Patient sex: M
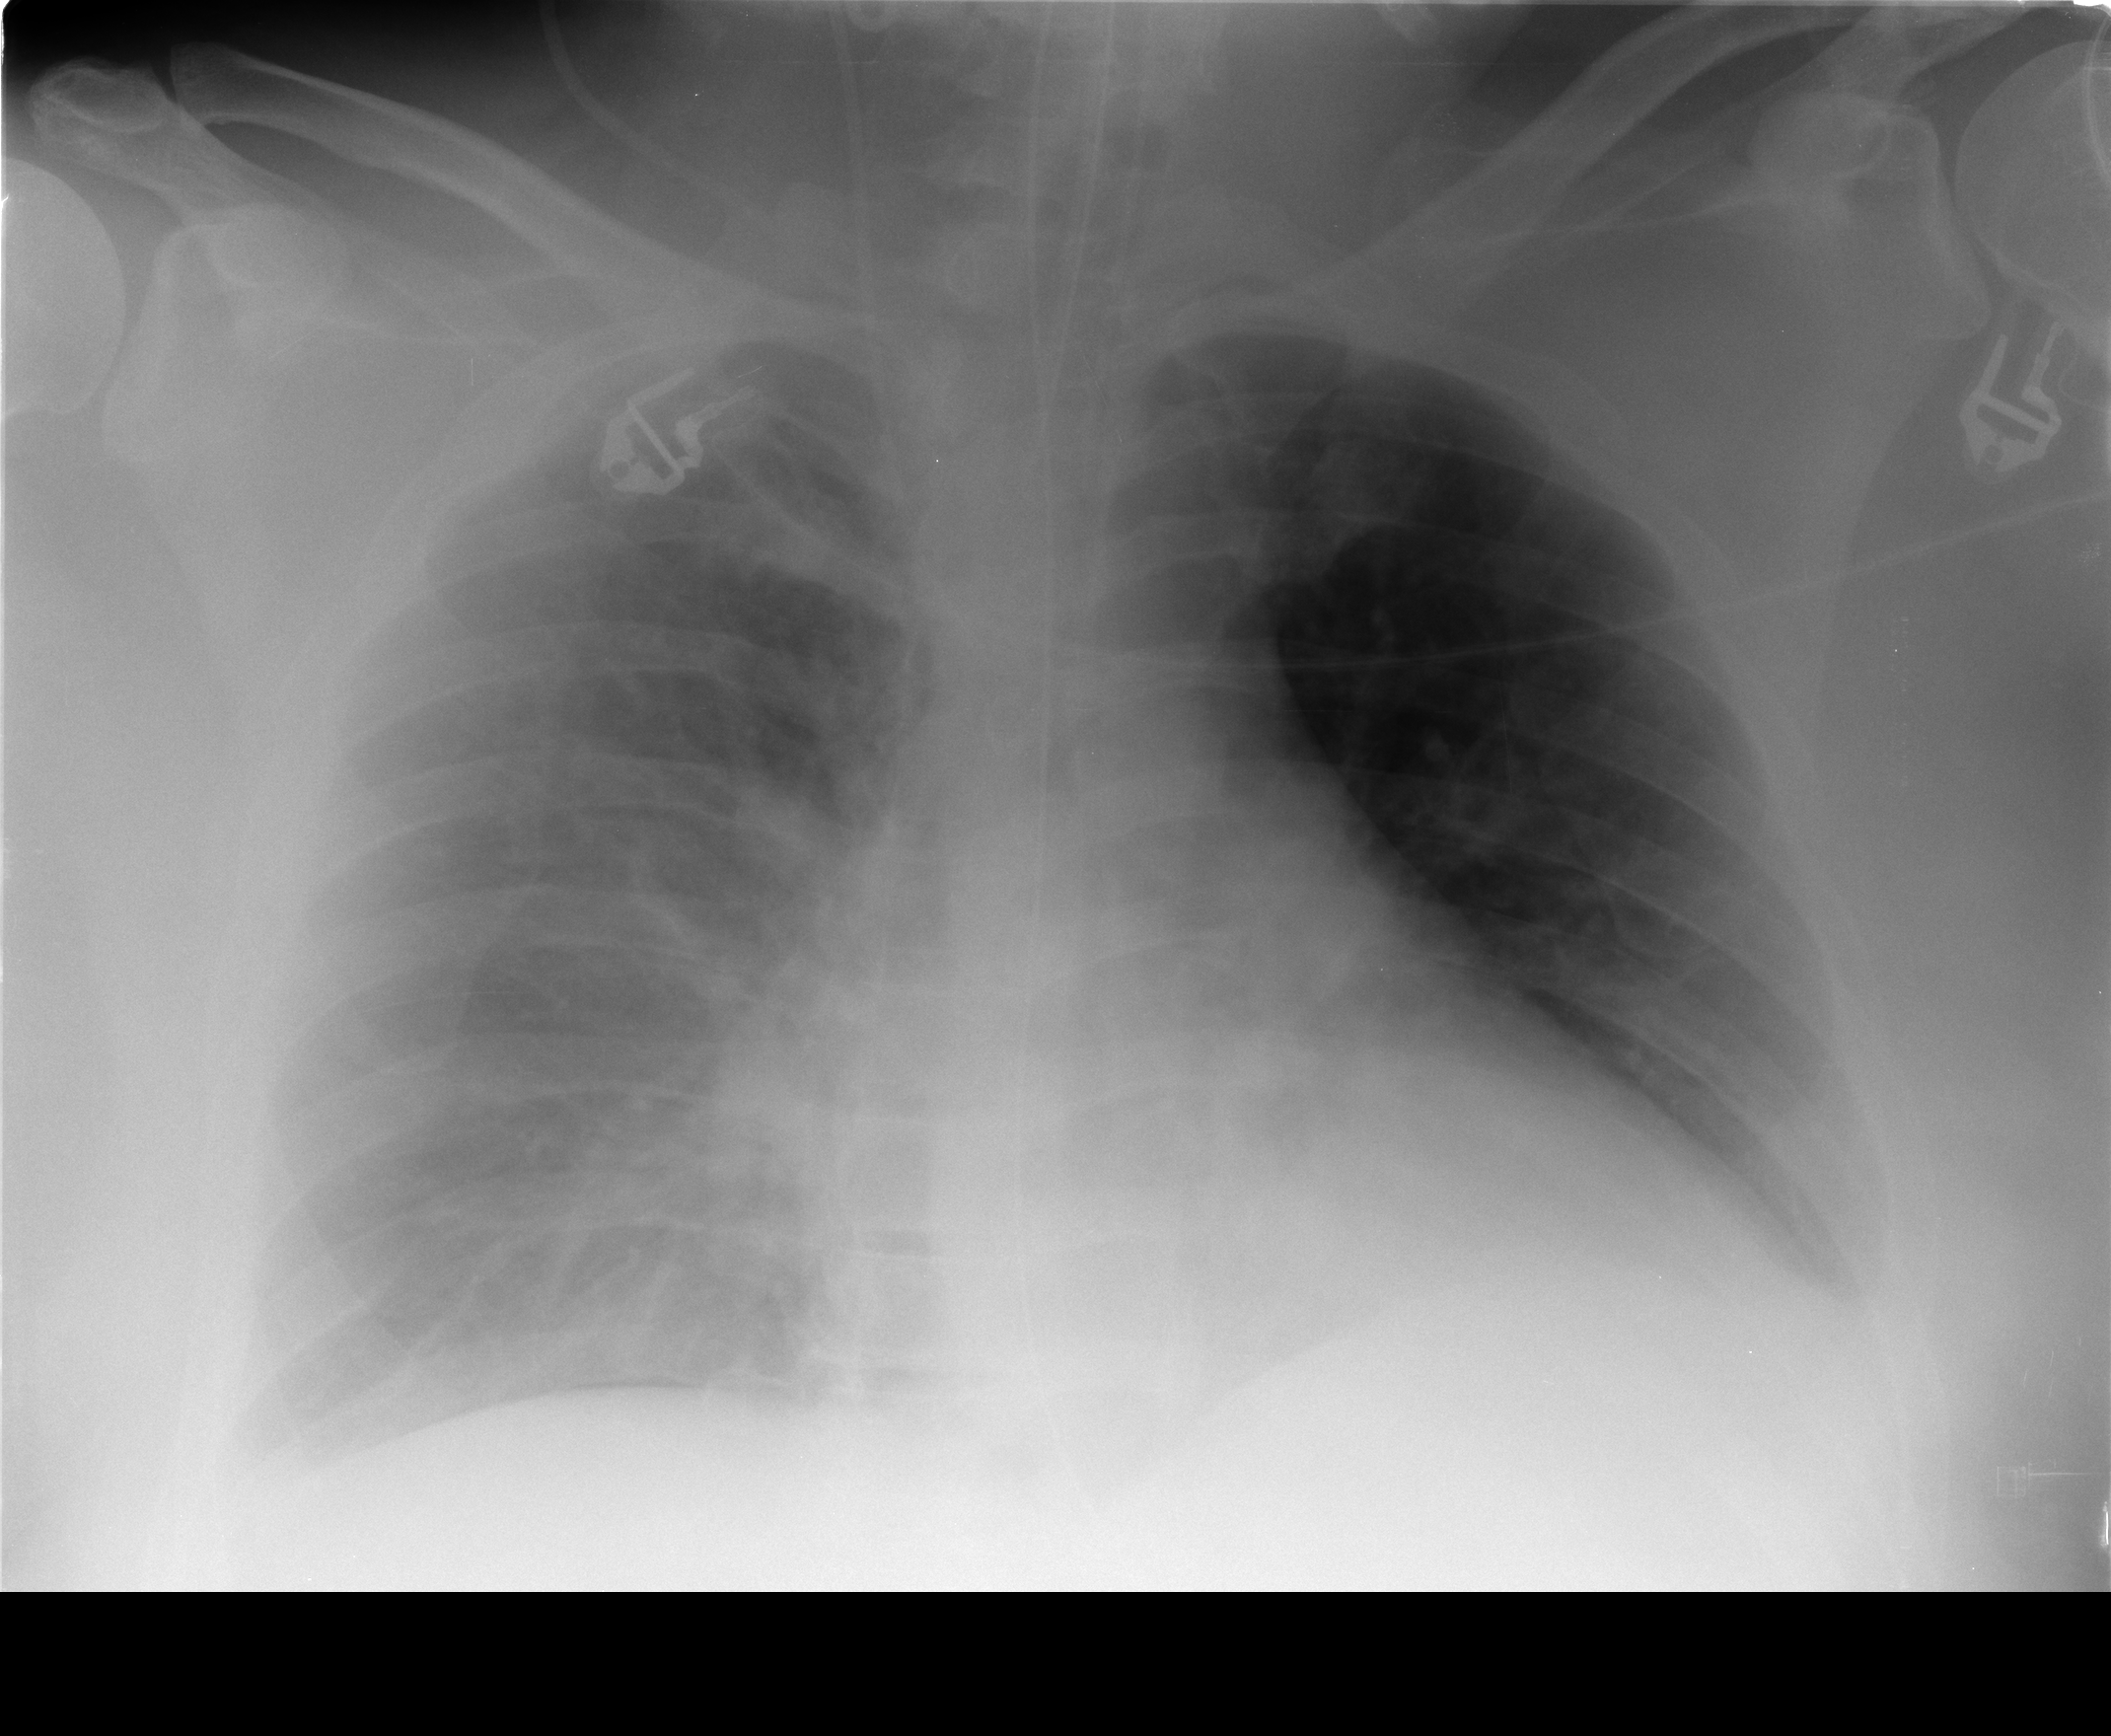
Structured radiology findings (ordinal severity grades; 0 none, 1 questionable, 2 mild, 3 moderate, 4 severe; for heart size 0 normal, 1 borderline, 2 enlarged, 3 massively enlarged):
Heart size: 2
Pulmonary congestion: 0
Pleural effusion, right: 2
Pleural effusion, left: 0
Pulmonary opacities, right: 0
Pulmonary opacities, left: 0
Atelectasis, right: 2
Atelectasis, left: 2